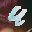
Label: 9